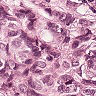
Metastatic tissue present: yes